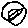
Label: smiley face